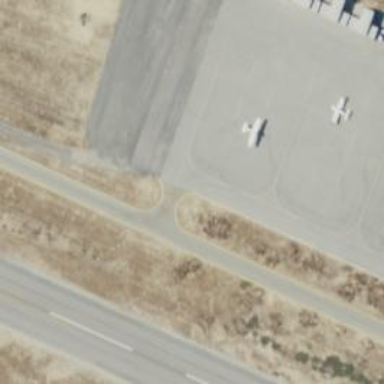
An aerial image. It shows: Image of taxiway at airport.